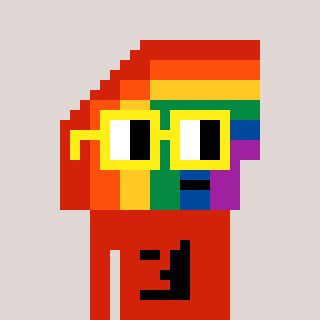
a pixel art character with square yellow glasses, a rainbow-shaped head and a red-colored body on a warm background